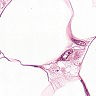
Metastatic tissue present: yes